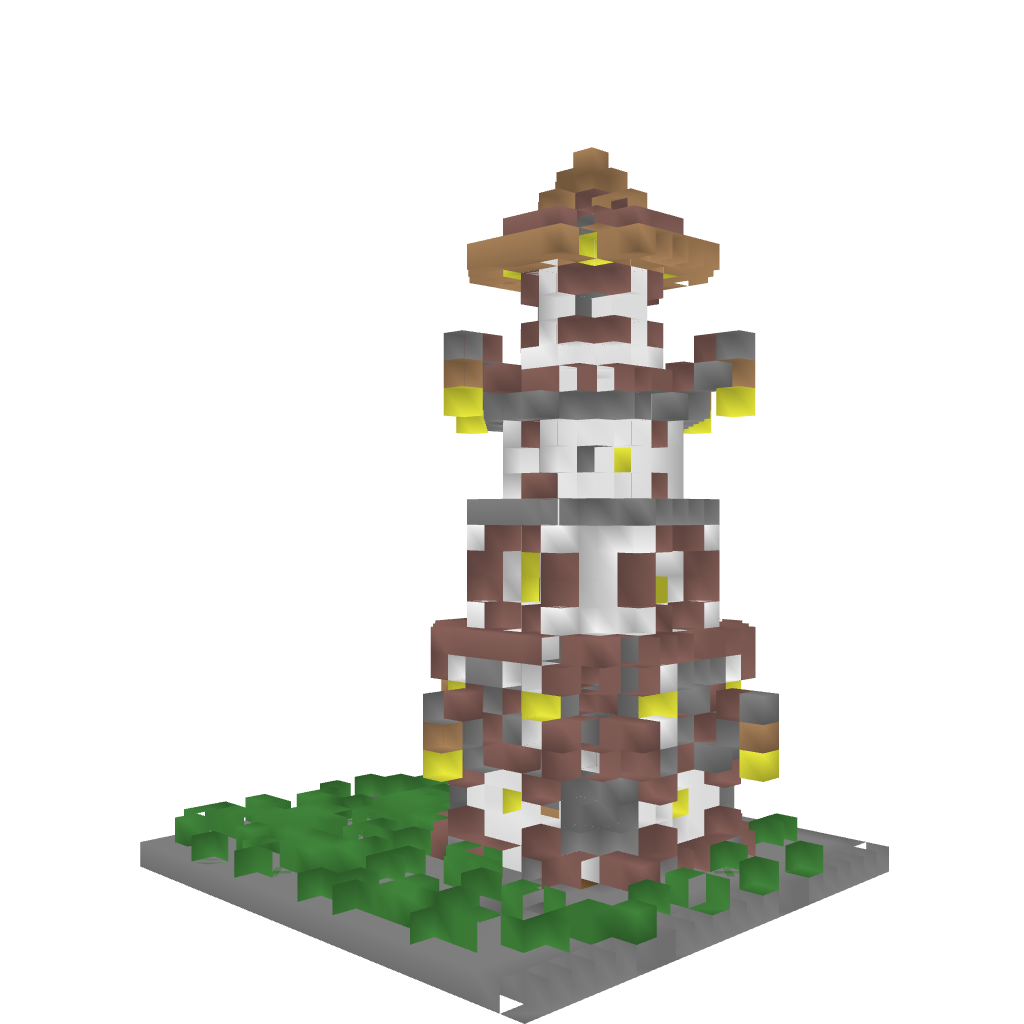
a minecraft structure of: The magic Tower high quality